Question: Say I have the following data frame:
'''
ID<-c(1,1,1,1,1,2,2,2,2,2,3,3,3,3,3, 4,4,4,4,4,5,5,5,5,5)
Score<- sample(1:20, 25, replace=TRUE)
days<-rep(c("Mon", "Tue", "Wed", "Thu", "Fri"), times=5)
t<-cbind(ID, Score, days)
'''
I would like to reshape it so that the new columns are ID and the actual weekday names, (meaning 6 columns) and the Score values are distributed according to their ID and day name. Something like this:

I found that reshape package might do. Tried (melt and cast) but it did not produce the result I wanted, but something like in this post: <URL>
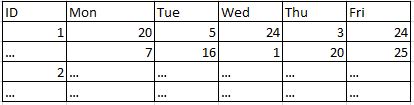
Answer: Rather than reshape I'd move to the newer tidyr package and also make use of dplyr like so:
'''
library(dplyr)
library(tidyr)
tdf<-as.data.frame(t) %>%
mutate(Score=as.numeric(Score)) %>%
spread(days,Score, fill=NA)
glimpse(tdf)
'''
HTH